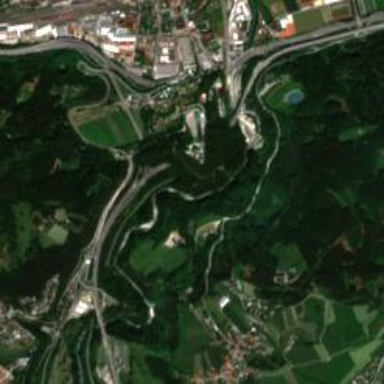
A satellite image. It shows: Beautiful gorge in nature.